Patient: sex F, age 59
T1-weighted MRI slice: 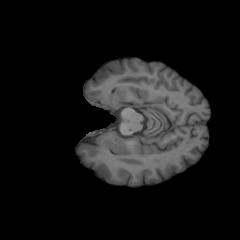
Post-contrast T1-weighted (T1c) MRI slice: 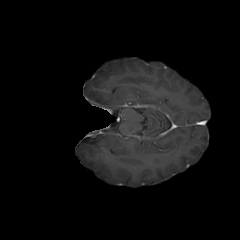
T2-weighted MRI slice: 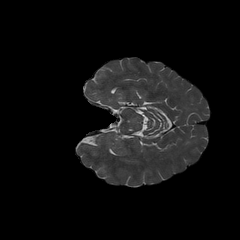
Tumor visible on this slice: no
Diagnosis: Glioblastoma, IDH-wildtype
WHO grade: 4